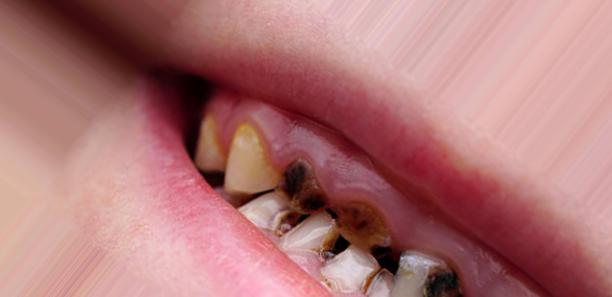
Condition: Caries